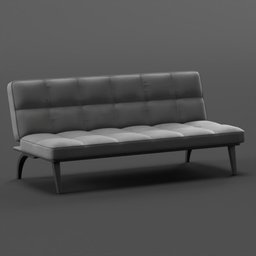
Label: furniture